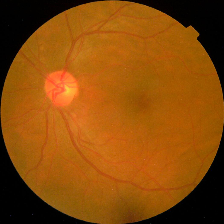
Diabetic retinopathy grade: No DR